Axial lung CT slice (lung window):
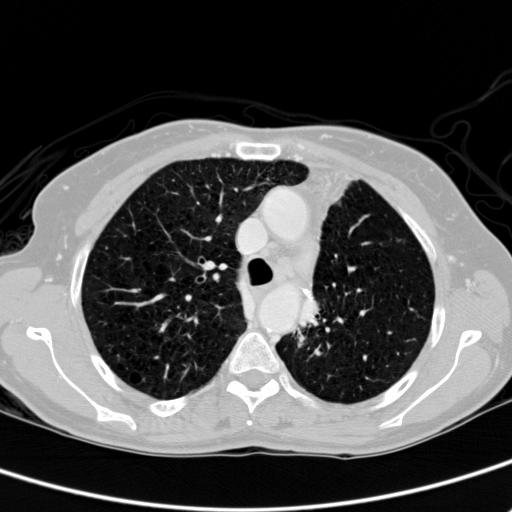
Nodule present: no